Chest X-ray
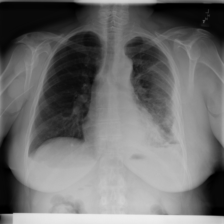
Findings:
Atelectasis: negative
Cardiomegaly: negative
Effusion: negative
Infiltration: negative
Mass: positive
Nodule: negative
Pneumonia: negative
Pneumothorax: negative
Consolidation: negative
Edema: negative
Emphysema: negative
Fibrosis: negative
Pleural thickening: positive
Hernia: negative